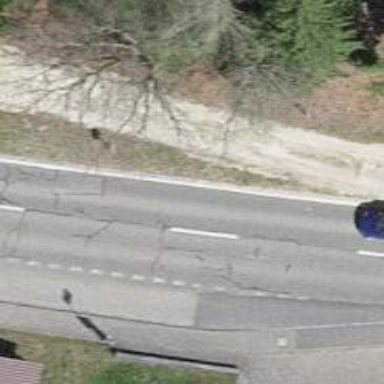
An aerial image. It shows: Secondary road with asphalt surface. It has designated cycle lane on the left side.